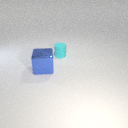
small cyan rubber cylinder to the right of large blue metal cube